Interaction volume radius: 5 \u00c5
Interaction volume height: 30 \u00c5
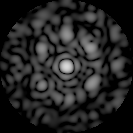
Disorder parameter: 0.5846